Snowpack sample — Loveland Pass, Silver Plume, Colorado, USA (2/11/26, 12:00 PM MST)
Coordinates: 39.663, -105.886
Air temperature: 35 °F
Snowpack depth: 82 cm
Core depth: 10 cm
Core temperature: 15.8 °F
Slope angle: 13°, slope face: 12°
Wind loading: high
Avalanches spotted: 1
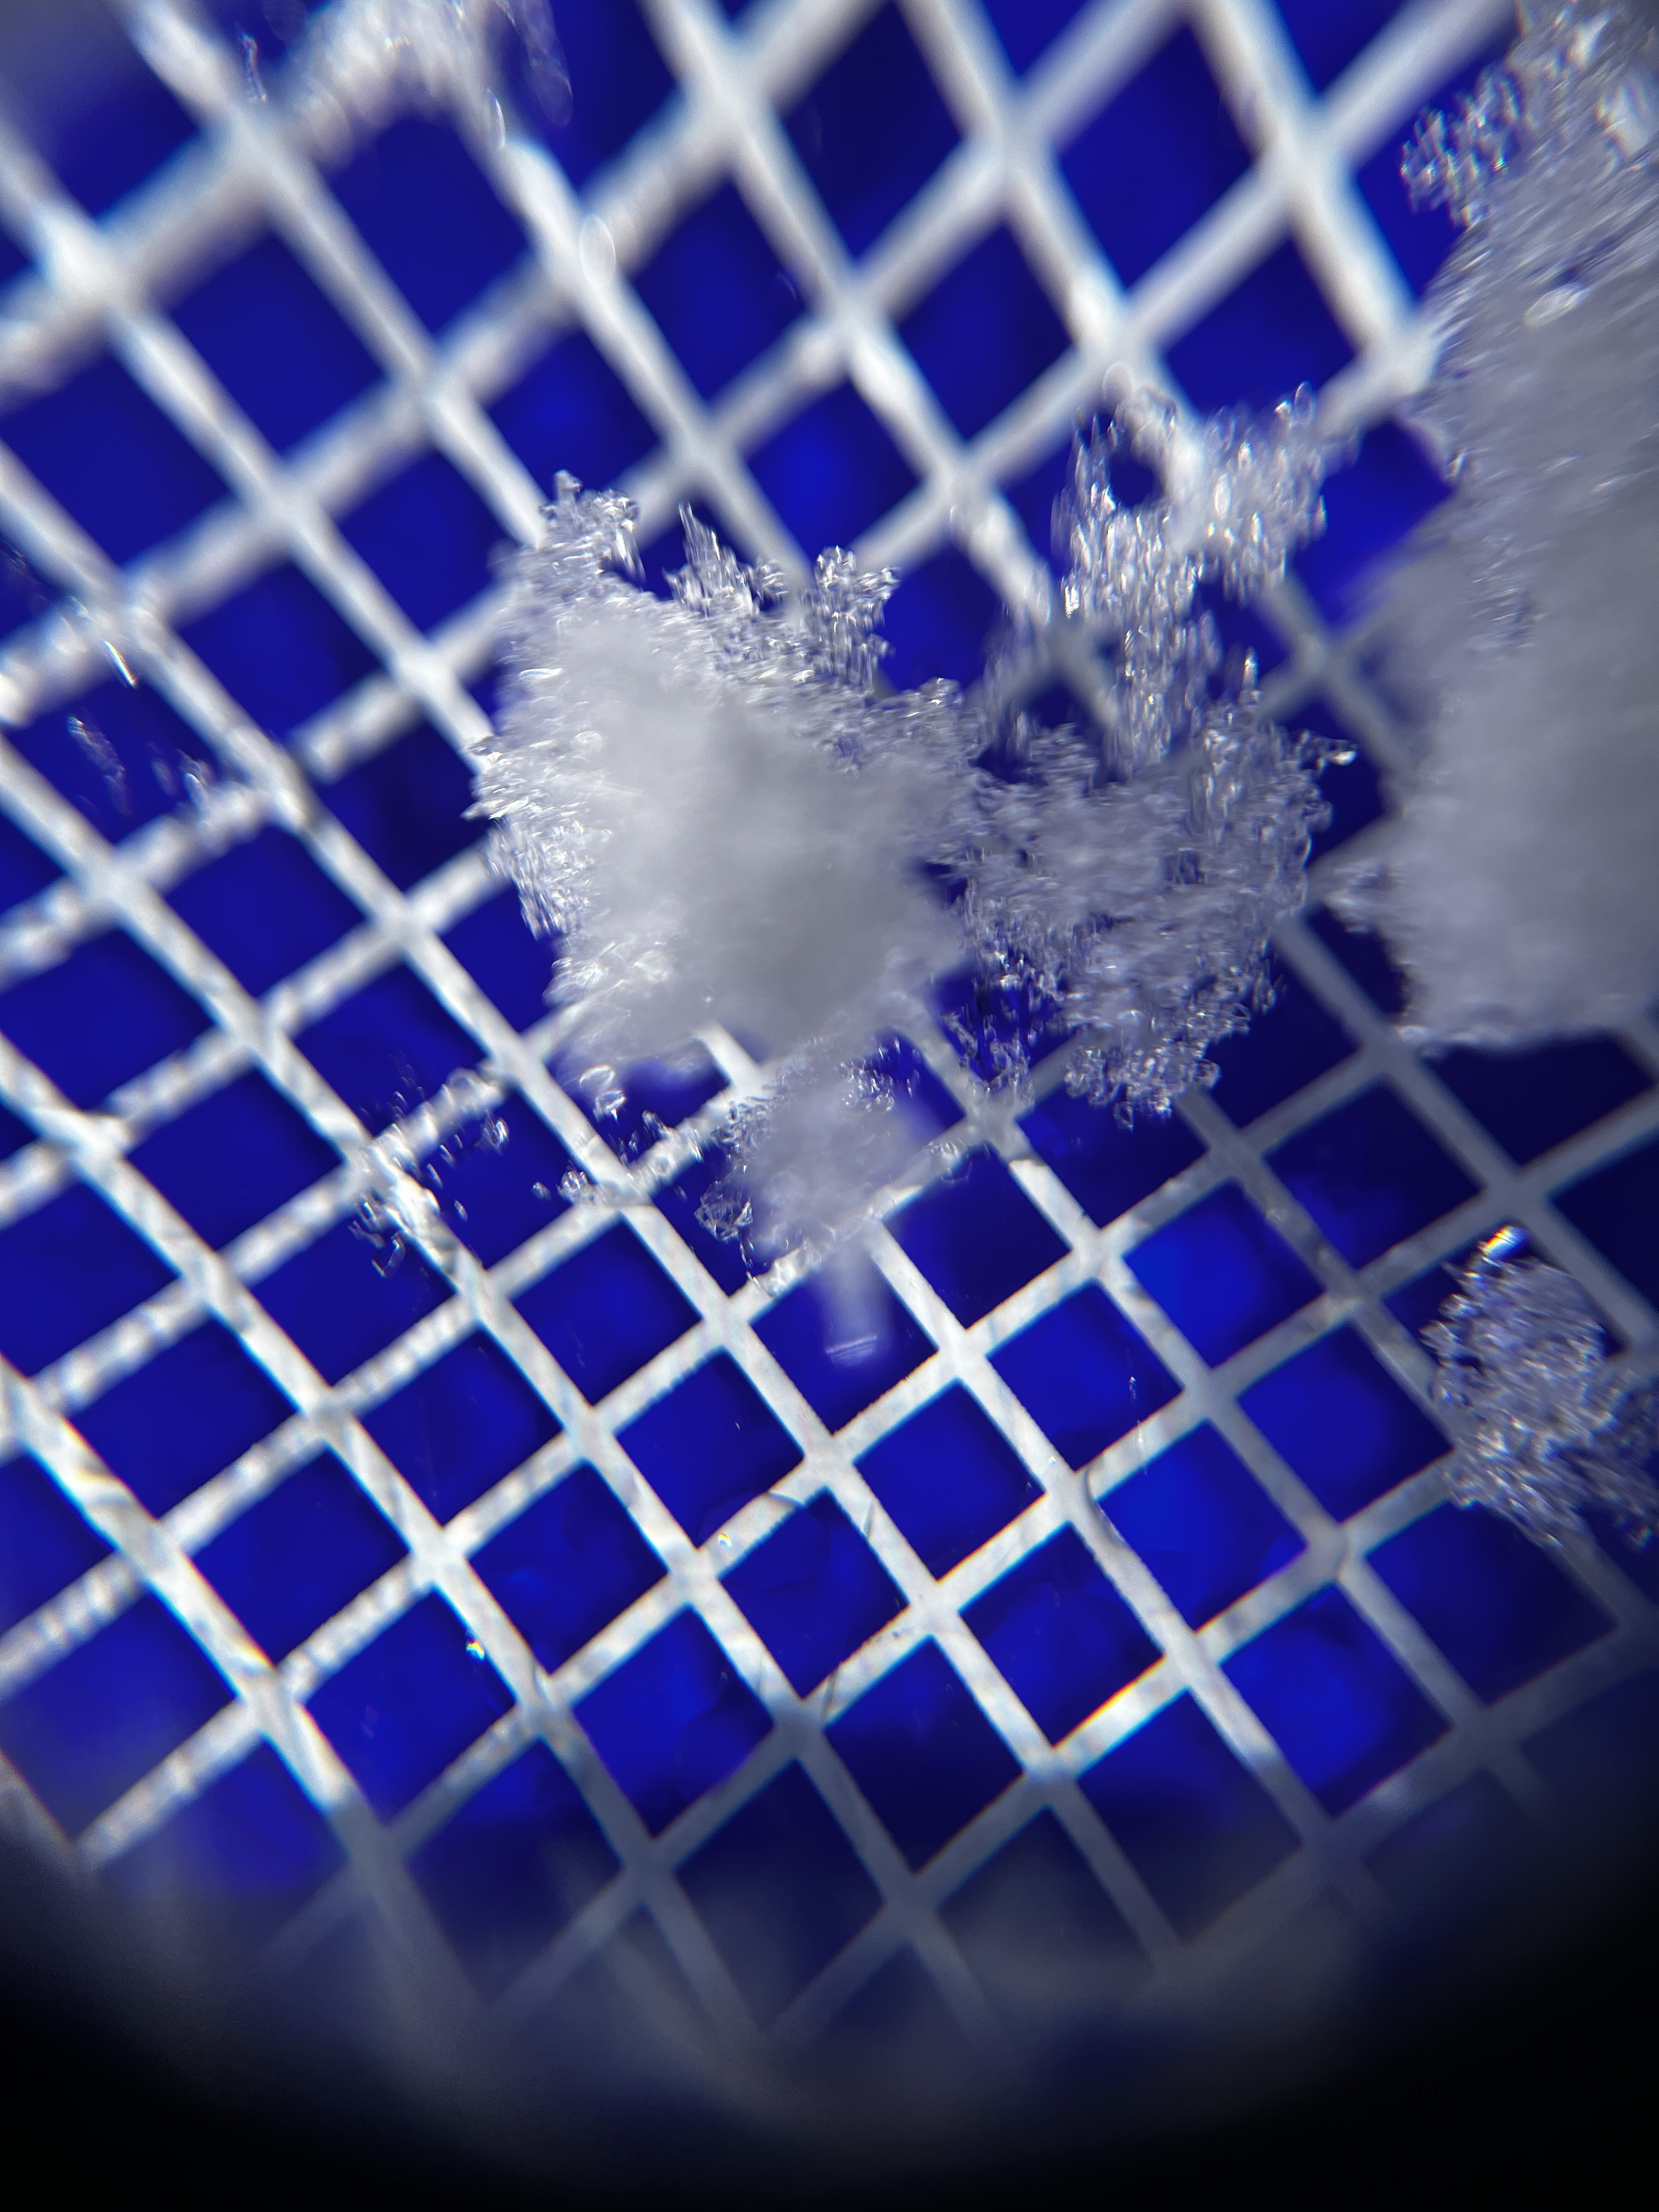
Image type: magnified_profile
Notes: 1 small avalanche spotted on the north side of the bowl, lots of wind loading